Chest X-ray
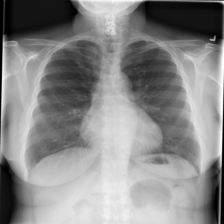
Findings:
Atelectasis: negative
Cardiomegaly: negative
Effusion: negative
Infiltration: positive
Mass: negative
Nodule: negative
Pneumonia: negative
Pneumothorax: negative
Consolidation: negative
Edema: negative
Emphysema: negative
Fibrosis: negative
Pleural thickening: negative
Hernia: negative